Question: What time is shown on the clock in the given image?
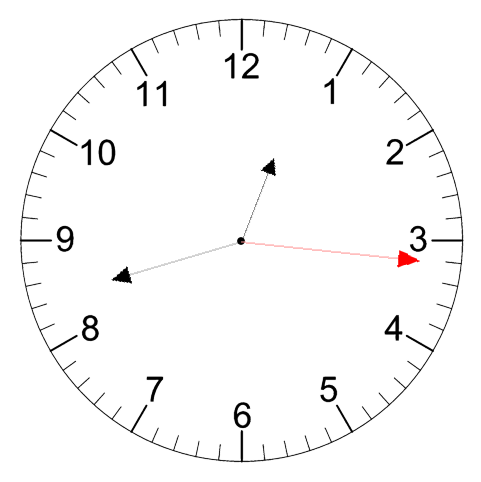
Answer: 12:42:16